Question: What is the measurement shown in the image?
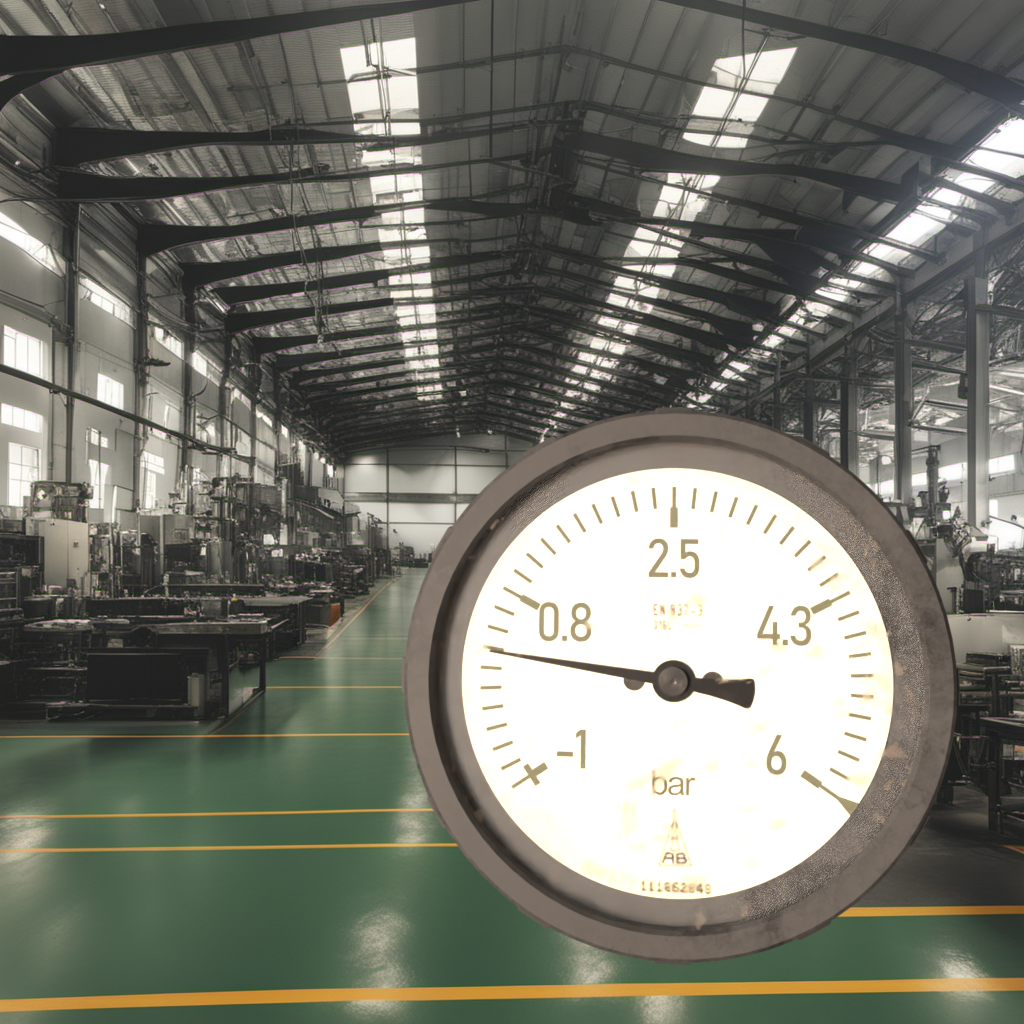
Answer: The result is 0.2
Question: What is the value range of the measurement in the image?
Answer: The range is from -1 to 6
Question: What is the minimum and maximum value of this measurement?
Answer: The minimum value is -1 and the maximum value is 6